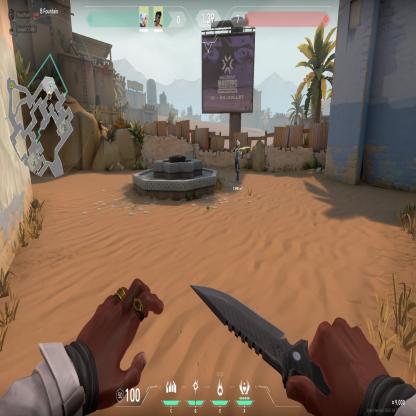
Label: teammate